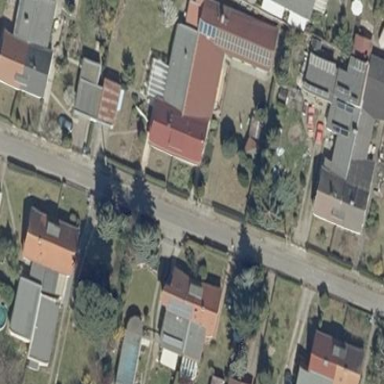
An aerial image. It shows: Semidetached house.